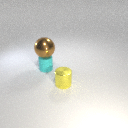
large brown metal sphere above small cyan rubber cylinder